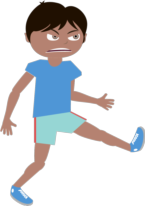
angry boy kicking on leg